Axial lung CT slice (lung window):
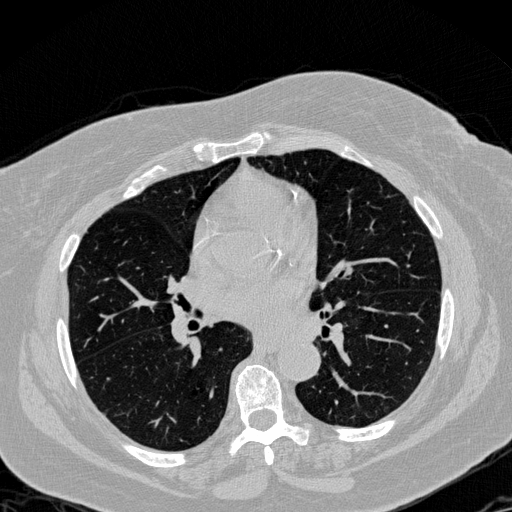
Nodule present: no